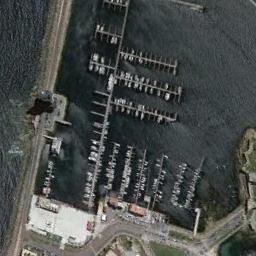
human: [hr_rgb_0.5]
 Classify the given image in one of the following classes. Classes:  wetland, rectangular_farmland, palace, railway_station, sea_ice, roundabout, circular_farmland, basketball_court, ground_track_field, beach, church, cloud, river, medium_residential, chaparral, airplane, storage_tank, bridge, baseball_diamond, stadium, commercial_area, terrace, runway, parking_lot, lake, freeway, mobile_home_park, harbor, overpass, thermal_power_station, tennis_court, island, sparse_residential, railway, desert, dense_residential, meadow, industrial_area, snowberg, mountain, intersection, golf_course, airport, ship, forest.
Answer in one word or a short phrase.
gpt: harbor